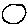
Label: circle